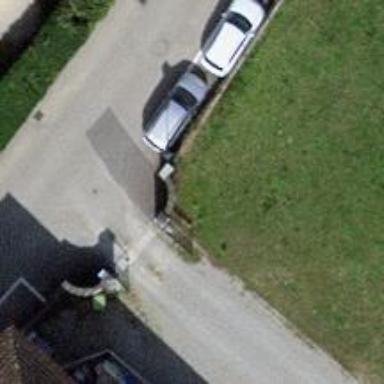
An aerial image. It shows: Gate.